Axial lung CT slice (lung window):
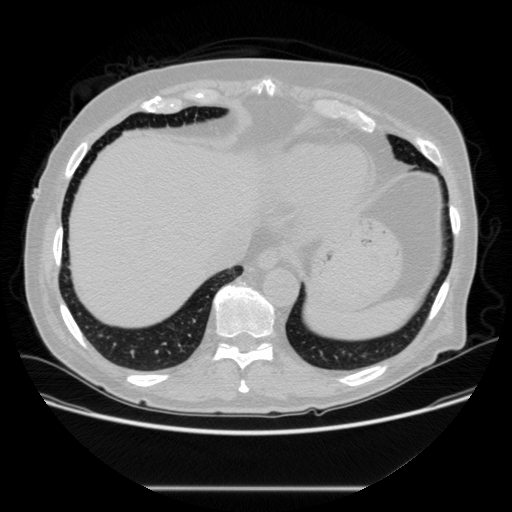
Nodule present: no